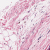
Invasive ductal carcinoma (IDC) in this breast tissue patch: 0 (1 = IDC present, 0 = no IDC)